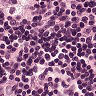
Metastatic tissue present: no